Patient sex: F
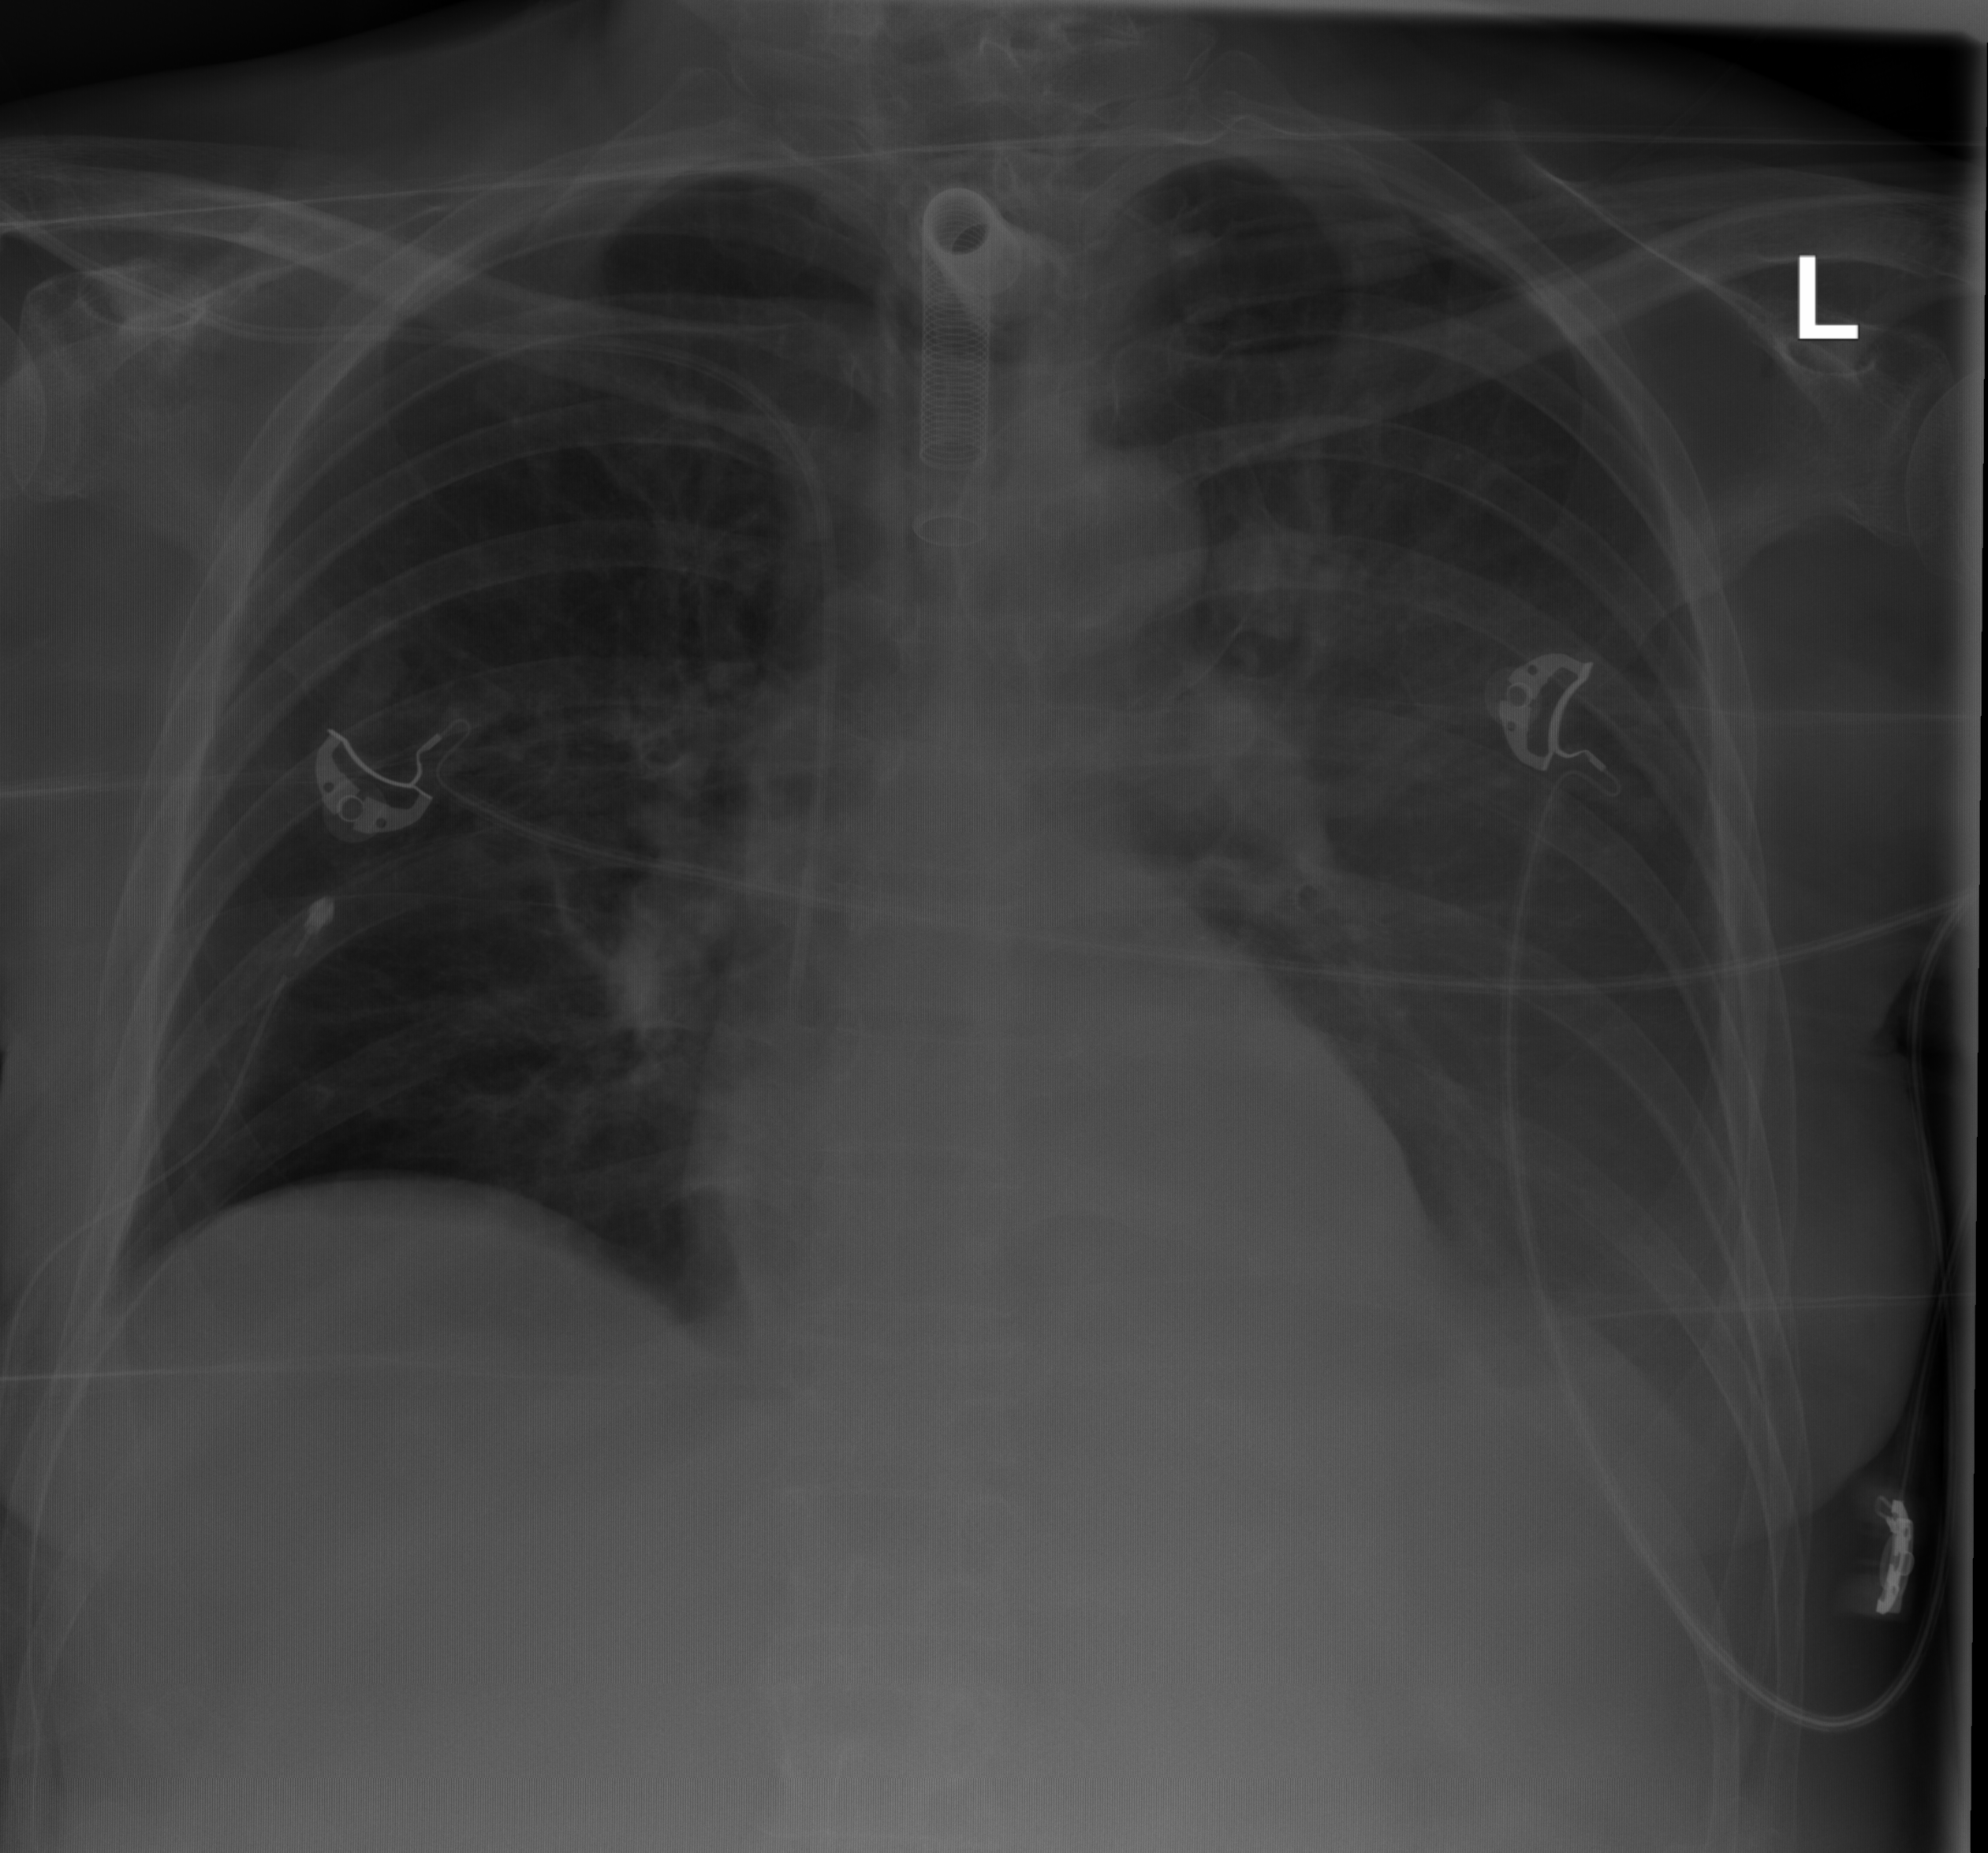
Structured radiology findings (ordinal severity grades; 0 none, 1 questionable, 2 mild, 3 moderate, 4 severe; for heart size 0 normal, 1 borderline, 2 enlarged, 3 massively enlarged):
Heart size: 0
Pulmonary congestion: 0
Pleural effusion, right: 0
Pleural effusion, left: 2
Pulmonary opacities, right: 0
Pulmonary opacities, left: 0
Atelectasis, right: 0
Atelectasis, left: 0